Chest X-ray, PA view. Patient: 63 years old, sex F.
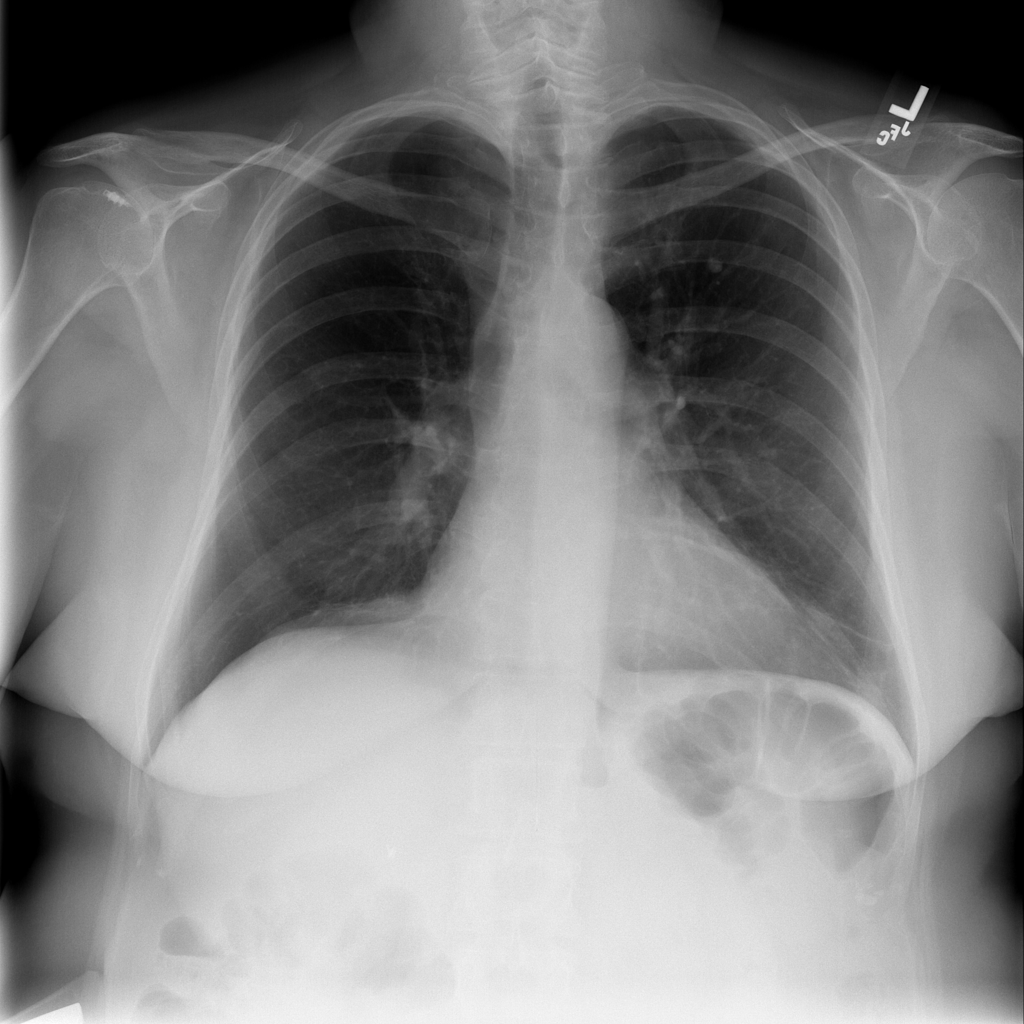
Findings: Atelectasis